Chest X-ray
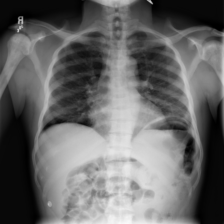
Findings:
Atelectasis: negative
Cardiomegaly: negative
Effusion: negative
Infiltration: negative
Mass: negative
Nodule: negative
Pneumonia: negative
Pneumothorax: negative
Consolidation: positive
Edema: negative
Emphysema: negative
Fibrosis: negative
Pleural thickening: negative
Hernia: negative